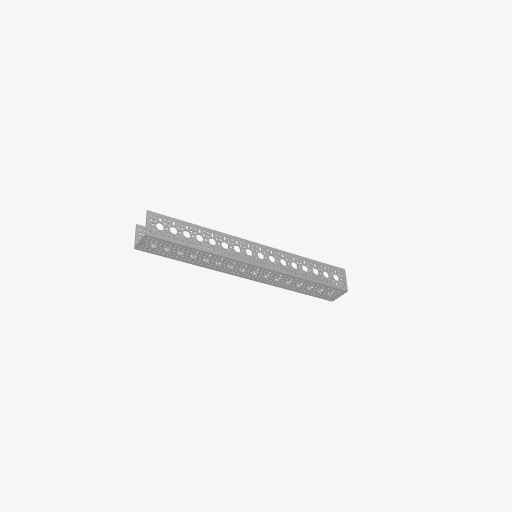
Part: UChannel16H